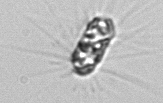
Label: Corethron_hystrix